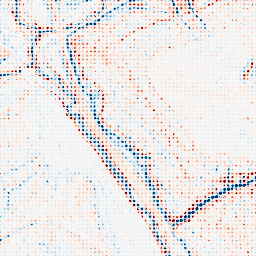
Category: edge_preserving
Decomposition family: anisotropic_diffusion
Decomposition parameters: iterations: 50
kappa: 100
gamma: 0.05
Upsampling method: sinc_hamming
Upsampling parameters: scale: 8
kernel_size: 4
Upsampling scale: 8